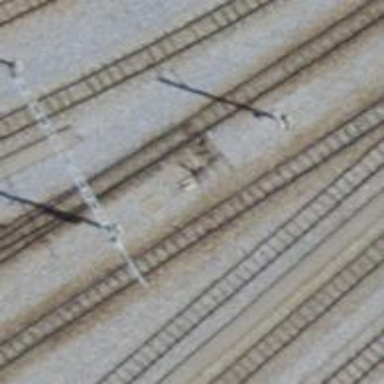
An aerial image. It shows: Railway switch.